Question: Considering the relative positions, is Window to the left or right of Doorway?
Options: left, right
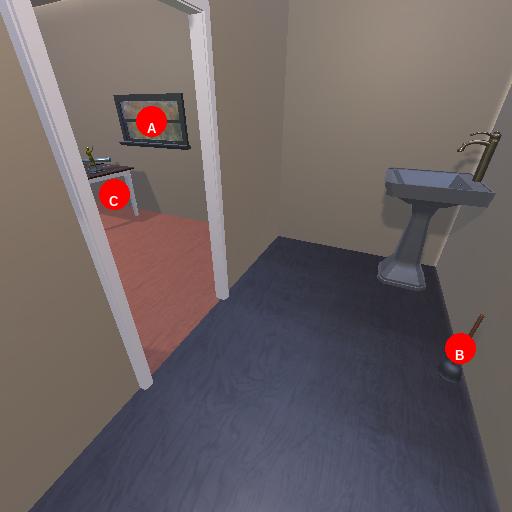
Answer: left